Question: The following CSS, applied to an '<a>' and a '<div>' residing in individual '<tr>'▶️'<td>' elements in a '<table>' (with 'border-collapse' and 'td { padding: 0px; }' set), works as expected:
'''
a {
background-image: url("http://ibin.co/19rwR69EOigr");
height: 100px;
width: 120px;
display: block;
}
div {
width: 200px;
box-shadow: #000 0px 0px 13px;
}
'''
If I apply opacity to the '<a>', the browser's internal layering seems to break horribly.

Note that the test picture's last pixel sits within the '<div>''s 'box-shadow', even in the first example. 'opacity = ".99"'
Is this possibly a rendering bug that's managed to creep into both Firefox Chrome? :P
<URL>.
Thanks in advance!
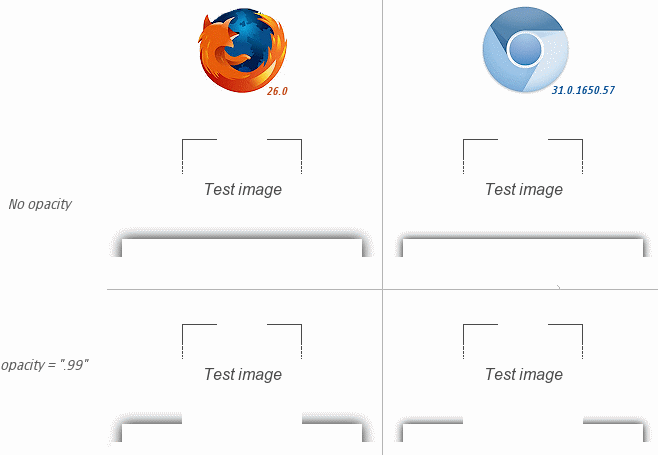
Answer: # Quite Simple.
## Thank you for clean formatting.
'opaque ID'
'''
#opaque {
opacity: .99;
z-index:-10;
position:relative;
}
'''
### http://jsfiddle.net/SinisterSystems/GbAYU/3/
---
What is happening is whenever 'opacity' is set, the back-end method of to interpret it throws some pretty 'z-index''s.
Just set it to stack the other elements and all will work fine for you.
'position:relative;' - Cause otherwise it wouldn't accept your 'z-index' property.
'z-index:-10;' - So that it places it behind the 'z-index' of of your other objects.
---
# EDIT:
'static''z-index''position'
And it totally does with 'absolute', 'fixed', 'relative', or 'inherit', 'static'